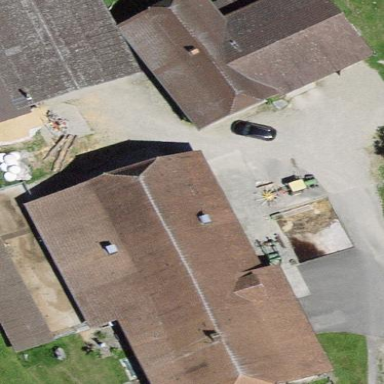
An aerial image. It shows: Farm building.